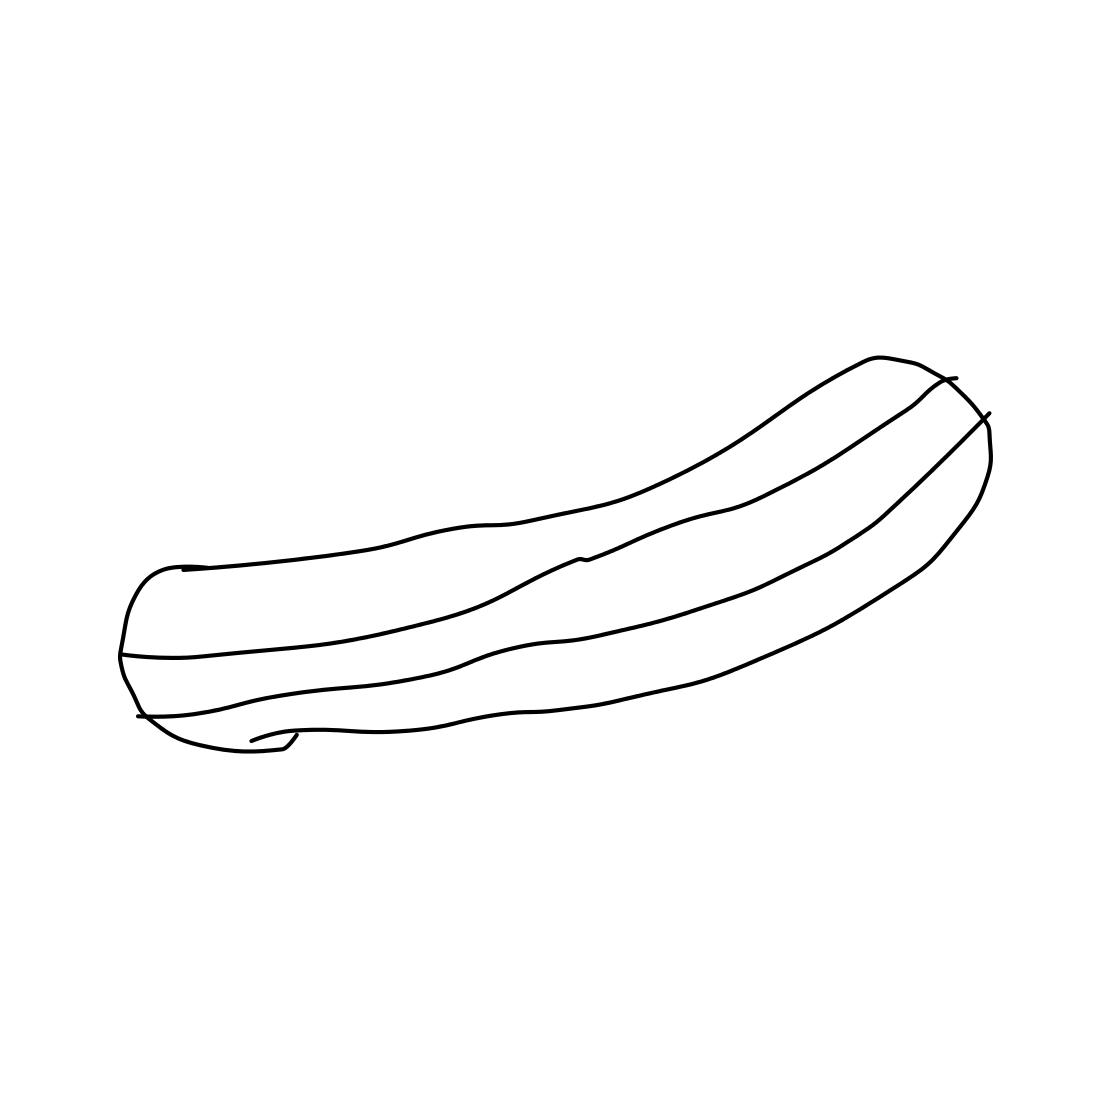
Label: hot-dog